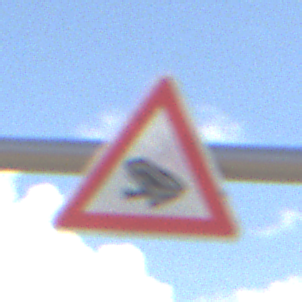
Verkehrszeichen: AmphibienwanderungRechts
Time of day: Midday
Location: Outdoor (Nature)
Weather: PartlyCloudy
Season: NotSpecified
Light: Natural